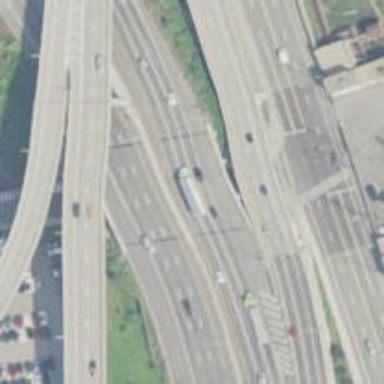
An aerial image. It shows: Motorway bridge with asphalt surface.